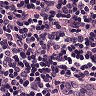
Metastatic tissue present: no